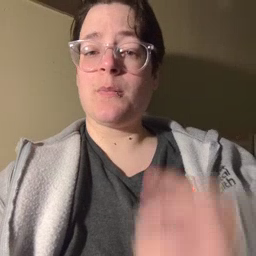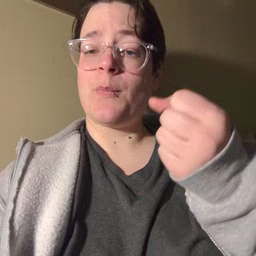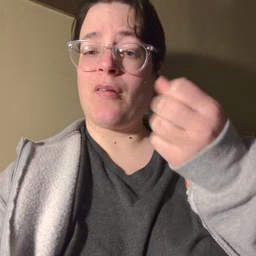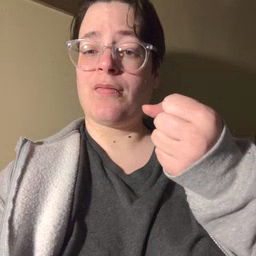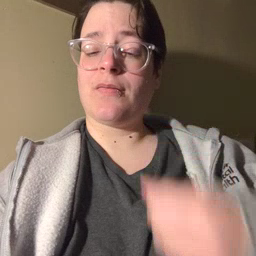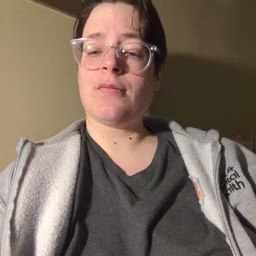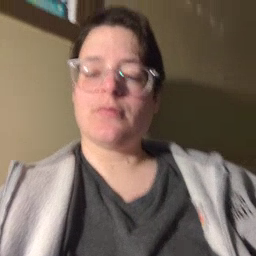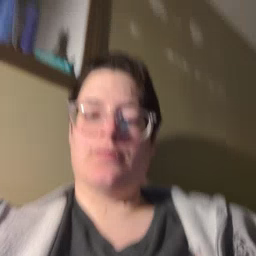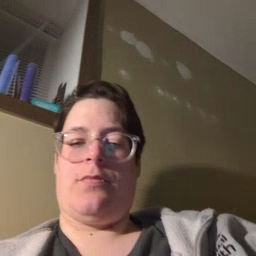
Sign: milk